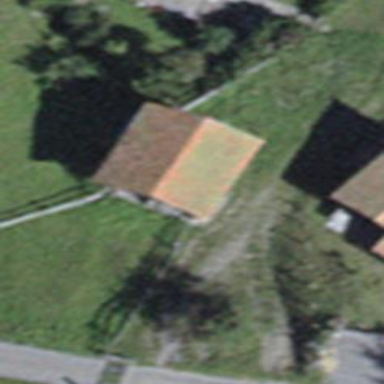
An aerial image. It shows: Hut.